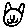
Label: cat